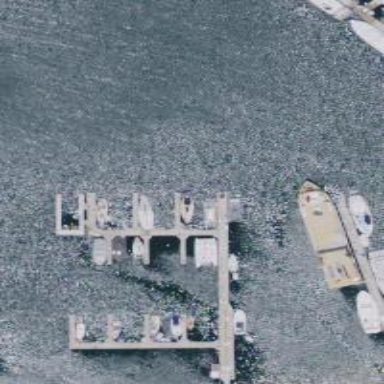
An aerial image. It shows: Man-made pier.